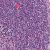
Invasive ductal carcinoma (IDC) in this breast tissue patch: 1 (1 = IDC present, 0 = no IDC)